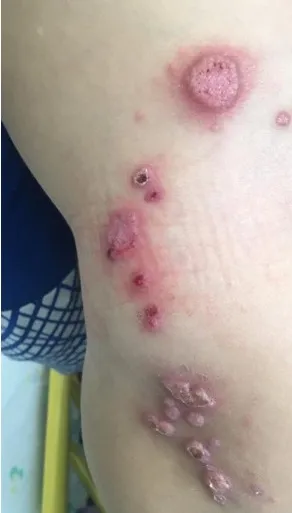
(A) Erythematous papulonodular eruption on the buttocks, lower back, and hip with scale and hemorrhagic crusts in a 10-month-old boy with X-linked CGD, consistent with molluscum contagiosum.
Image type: medical_photograph (skin_photograph)